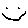
Label: smiley face